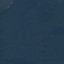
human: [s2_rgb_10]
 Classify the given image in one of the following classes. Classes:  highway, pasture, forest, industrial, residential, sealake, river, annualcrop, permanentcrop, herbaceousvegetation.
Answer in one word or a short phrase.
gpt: Forest